Question: I upgraded Xcode 4.6.2 to Xcode 5. My existing project's xib files were upgraded to Xcode 5. I have tried to revert them back to Xcode 4.6 (in File Inspector, Interface Builder Document, "Opens in: Xcode 4.6"), but after rebuilding the project and running it on the device (iOS 7), the interface on the device is still Xcode 5 (the app buttons and toolbar are the new iOS 7 style).

How can I revert the interface to look like before (pre iOS 7.0)?
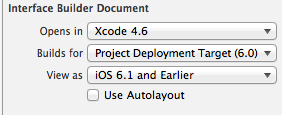
Answer: That pop up simply defines the format of the XIB file itself. It does nothing to affect the interface at runtime.
In order to keep the iOS 6 of your app, you'd have to compile with the iOS 6 SDK, which means you'd have to keep using Xcode 4.6.3. (There are people out there who would say that you could copy the iOS 6 SDK into Xcode 5, but that results in an unsupported configuration of Xcode and is definitely recommended)